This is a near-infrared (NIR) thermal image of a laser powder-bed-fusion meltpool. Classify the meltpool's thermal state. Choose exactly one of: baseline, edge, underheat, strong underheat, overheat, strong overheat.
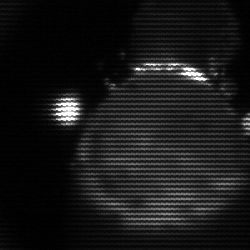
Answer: edge